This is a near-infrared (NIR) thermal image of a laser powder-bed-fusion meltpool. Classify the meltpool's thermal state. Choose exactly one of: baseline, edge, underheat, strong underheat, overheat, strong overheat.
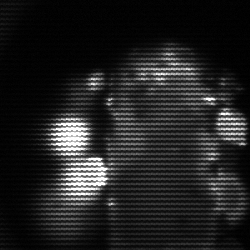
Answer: strong underheat